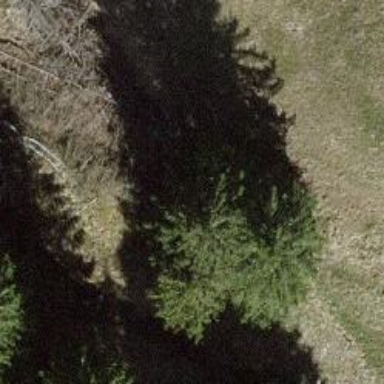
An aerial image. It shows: Beautiful tree in nature.